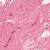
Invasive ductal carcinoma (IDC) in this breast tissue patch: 0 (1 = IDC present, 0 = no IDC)